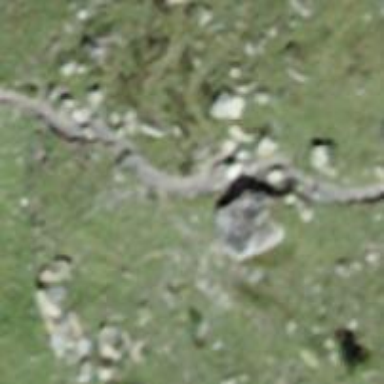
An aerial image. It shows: Unpaved path.